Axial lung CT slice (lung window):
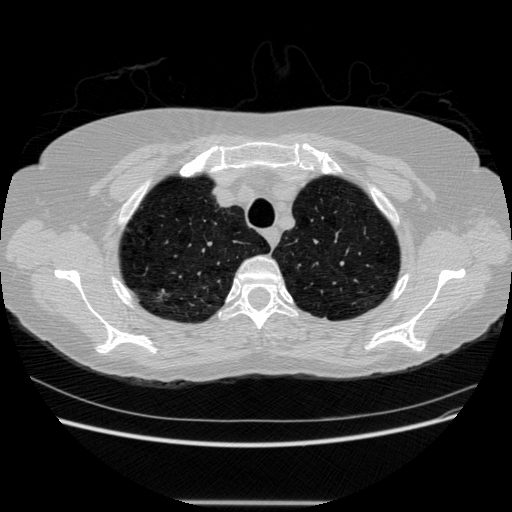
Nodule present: no